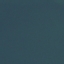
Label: SeaLake